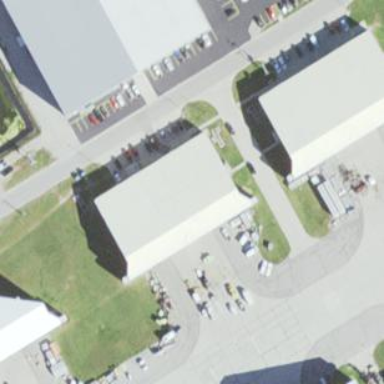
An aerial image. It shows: Building designed as airport hangar.